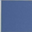
Piece: xx